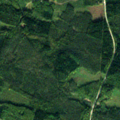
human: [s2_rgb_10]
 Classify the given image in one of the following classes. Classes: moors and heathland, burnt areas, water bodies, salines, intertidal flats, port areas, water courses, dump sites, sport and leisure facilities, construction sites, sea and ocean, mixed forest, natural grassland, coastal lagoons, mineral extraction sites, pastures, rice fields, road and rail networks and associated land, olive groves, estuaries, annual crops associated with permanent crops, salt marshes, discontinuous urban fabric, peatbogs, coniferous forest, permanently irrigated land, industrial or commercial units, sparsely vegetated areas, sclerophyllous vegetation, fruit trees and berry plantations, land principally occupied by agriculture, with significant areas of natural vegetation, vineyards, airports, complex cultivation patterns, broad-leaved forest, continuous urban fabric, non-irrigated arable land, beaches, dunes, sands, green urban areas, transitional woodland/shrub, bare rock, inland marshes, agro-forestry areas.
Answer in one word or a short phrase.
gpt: coniferous forest, mixed forest